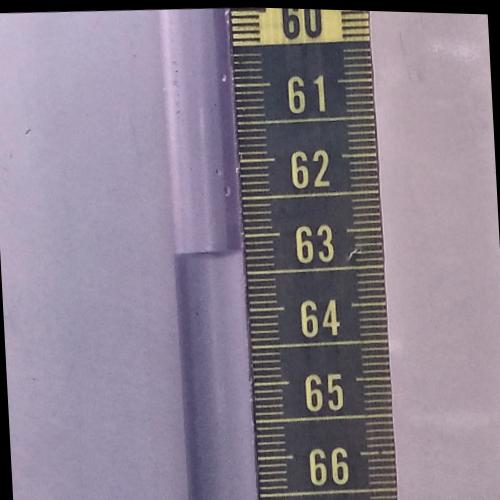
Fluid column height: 63.2 cm